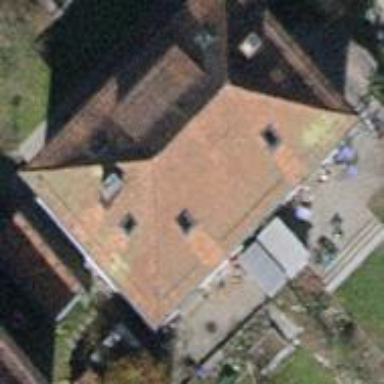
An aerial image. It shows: Building with tiled roof.